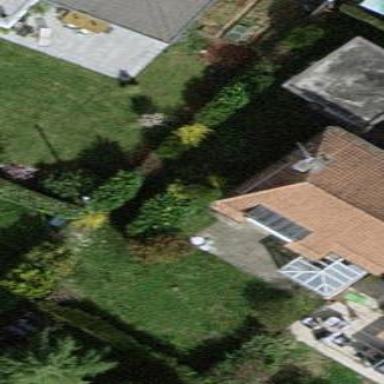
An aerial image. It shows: Garden enclosed by fence.